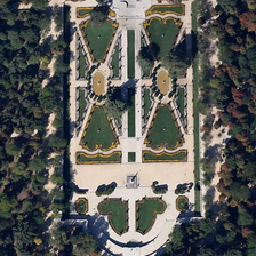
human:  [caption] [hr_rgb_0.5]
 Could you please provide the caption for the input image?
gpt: The shrubs have symmetrical squares, some yellow lawns and oblong flower beds.

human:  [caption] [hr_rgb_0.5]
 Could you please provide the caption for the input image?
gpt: In the middle of the tree is a symmetrical square, which contains some yellow edges of lawns and an oval garden.

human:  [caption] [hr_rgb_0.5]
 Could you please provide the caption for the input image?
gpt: lush trees surrounds this smart square with meadows in it .

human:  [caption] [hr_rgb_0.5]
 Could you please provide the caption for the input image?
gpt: There is a symmetrical square among the bushes with yellow lawns and long oval flower beds.

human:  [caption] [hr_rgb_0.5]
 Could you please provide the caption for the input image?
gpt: In the middle of the tree is a symmetrical square, including a yellow-edged lawn and an oval garden.